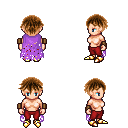
a pixel art fantasy rpg character, female body template, human, light skin, maroon tattered cape, red pants, brown short bangs hairstyle, leather bracers, gold boots, four views (front, back, left, right), 2x2 character sprite sheet, small pixel art, hard edges, no anti-aliasing